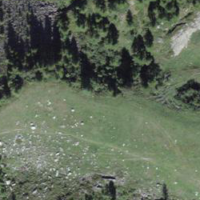
EUNIS habitat code: 31
Species observed at this site:
Lotus corniculatus